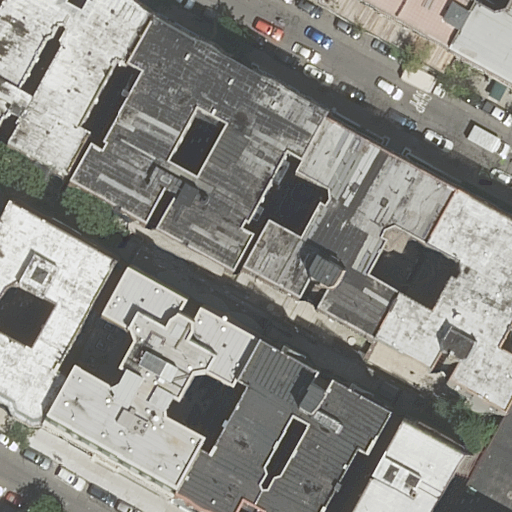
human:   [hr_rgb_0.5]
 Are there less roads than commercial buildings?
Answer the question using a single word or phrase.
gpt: no

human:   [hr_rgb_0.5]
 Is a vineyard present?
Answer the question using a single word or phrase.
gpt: no

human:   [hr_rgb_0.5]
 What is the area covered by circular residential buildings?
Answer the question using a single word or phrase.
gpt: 0m2

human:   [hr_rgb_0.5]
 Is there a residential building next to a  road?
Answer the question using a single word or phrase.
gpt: yes

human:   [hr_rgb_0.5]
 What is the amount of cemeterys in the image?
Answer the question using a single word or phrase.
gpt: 0

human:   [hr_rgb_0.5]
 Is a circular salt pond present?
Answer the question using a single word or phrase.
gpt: no

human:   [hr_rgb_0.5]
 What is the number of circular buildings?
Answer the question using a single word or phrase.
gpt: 0

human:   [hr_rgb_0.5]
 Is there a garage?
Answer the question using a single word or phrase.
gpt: no

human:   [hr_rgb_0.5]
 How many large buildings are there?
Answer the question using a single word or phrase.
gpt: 6

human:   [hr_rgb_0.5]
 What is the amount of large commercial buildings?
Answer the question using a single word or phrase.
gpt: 0

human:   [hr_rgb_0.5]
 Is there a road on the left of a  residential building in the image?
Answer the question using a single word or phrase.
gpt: yes

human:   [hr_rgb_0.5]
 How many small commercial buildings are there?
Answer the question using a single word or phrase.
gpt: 0

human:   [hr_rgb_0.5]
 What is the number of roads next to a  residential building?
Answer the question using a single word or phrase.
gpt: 2

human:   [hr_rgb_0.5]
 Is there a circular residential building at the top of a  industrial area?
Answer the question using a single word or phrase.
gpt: no

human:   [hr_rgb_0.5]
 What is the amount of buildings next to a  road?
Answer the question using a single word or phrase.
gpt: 11

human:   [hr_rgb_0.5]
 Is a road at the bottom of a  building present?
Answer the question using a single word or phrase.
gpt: yes

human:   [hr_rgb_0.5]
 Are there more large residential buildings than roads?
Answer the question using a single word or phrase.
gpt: yes

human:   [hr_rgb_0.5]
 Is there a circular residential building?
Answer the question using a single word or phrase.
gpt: no

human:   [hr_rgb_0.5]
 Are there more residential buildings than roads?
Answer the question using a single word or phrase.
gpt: yes

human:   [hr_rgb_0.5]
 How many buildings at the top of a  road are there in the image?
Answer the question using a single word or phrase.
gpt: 7

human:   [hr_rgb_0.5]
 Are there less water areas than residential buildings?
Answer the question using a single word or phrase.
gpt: yes

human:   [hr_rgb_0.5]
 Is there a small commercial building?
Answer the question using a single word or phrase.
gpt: no

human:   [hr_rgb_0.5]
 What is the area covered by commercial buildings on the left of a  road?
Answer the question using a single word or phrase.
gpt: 0m2

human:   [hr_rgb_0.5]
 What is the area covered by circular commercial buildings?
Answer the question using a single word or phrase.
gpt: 0m2

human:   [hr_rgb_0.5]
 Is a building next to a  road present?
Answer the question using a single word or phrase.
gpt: yes

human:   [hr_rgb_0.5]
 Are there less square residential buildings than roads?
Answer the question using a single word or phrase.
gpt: yes

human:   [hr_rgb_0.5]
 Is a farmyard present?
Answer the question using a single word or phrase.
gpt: no

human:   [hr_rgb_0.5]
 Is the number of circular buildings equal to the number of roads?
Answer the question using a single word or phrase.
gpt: no

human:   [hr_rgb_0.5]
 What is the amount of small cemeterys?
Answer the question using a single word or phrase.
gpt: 0

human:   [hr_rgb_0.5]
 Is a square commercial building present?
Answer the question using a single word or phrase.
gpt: no

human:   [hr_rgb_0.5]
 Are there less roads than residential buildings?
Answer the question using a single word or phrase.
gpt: yes

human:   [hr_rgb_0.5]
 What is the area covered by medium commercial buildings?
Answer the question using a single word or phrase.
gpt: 0m2

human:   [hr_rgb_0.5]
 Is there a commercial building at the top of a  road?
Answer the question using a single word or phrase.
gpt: no

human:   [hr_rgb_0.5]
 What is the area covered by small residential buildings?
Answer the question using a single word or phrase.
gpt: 0m2

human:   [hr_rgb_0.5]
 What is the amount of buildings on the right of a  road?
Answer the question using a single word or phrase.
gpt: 9

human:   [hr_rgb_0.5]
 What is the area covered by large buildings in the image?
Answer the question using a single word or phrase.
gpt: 6338m2